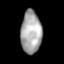
Tissue: lung
Cell type: Epithelial cells
Senescence score: 0.1967
Nuclear area (px): 869
Mean DAPI intensity: 167.513